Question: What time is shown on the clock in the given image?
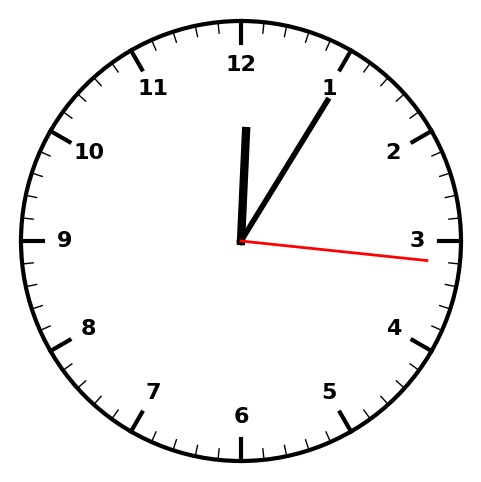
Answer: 12:05:16